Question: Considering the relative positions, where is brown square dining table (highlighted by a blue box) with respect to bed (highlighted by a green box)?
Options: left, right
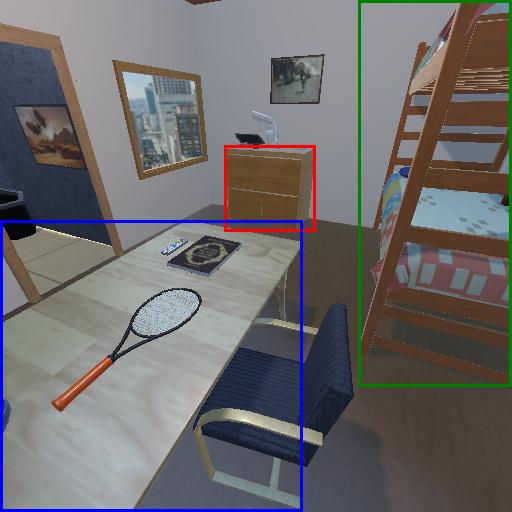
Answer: left